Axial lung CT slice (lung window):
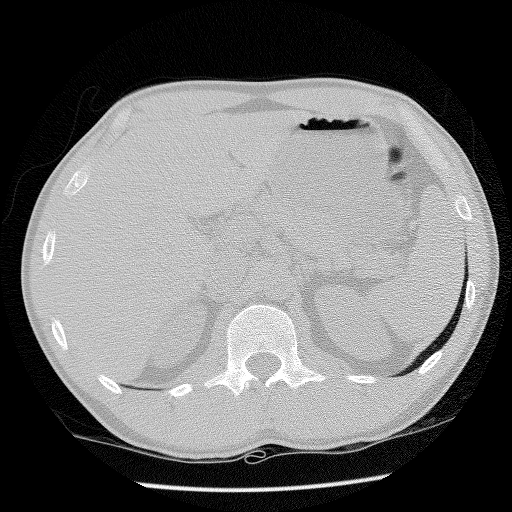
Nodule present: no